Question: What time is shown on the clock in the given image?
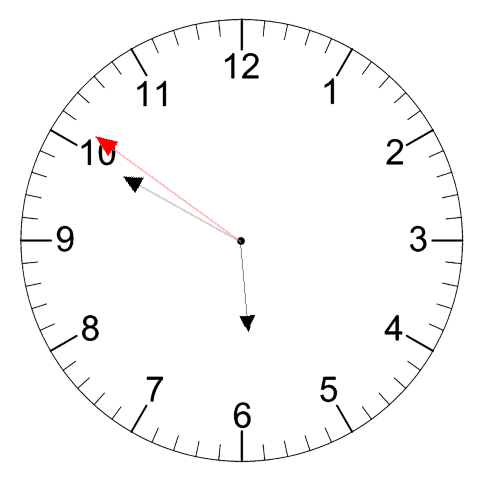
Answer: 05:49:51